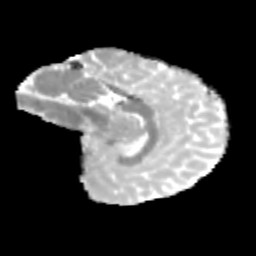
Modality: MD
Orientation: sagittal
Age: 9
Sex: female
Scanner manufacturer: siemens
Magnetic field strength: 3 T
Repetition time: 3.8 s
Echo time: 0.07 s